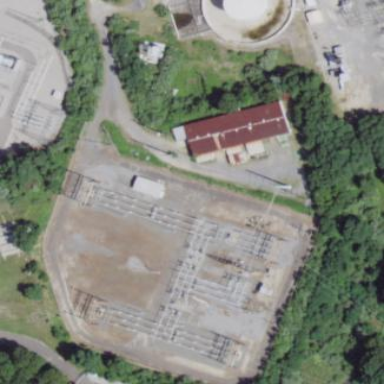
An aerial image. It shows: Transmission substation.